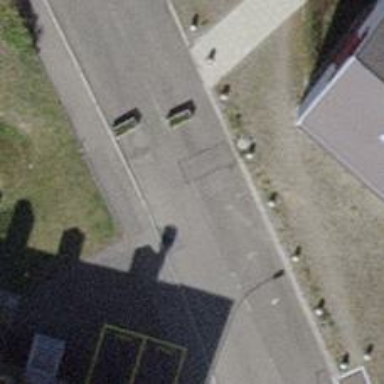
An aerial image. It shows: Block barrier.